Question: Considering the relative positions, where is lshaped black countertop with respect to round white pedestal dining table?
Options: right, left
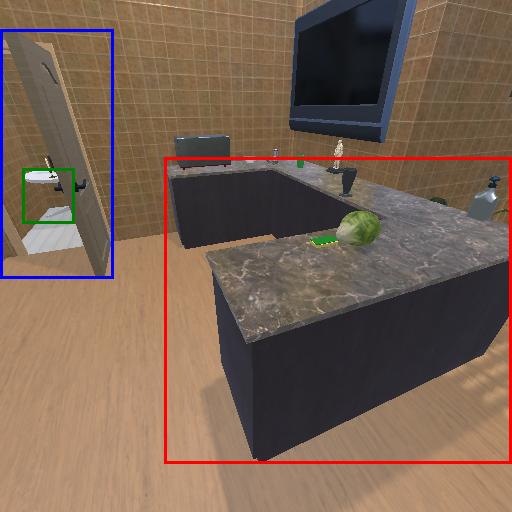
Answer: right